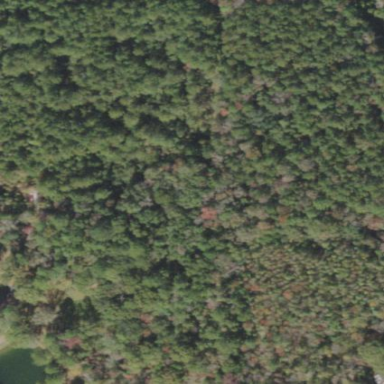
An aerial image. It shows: Mixed woodland with various types of leaves.